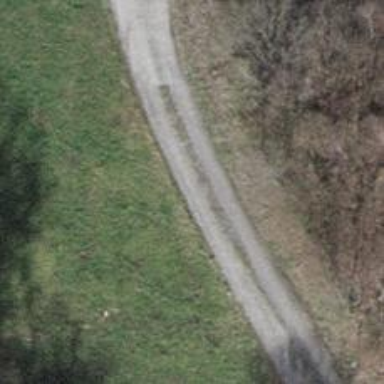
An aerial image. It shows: Pebblestone track with grade2 tracktype.